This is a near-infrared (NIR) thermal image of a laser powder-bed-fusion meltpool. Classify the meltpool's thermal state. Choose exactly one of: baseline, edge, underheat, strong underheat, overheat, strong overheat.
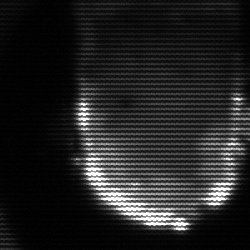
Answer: baseline